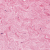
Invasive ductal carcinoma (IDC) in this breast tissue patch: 0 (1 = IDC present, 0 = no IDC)